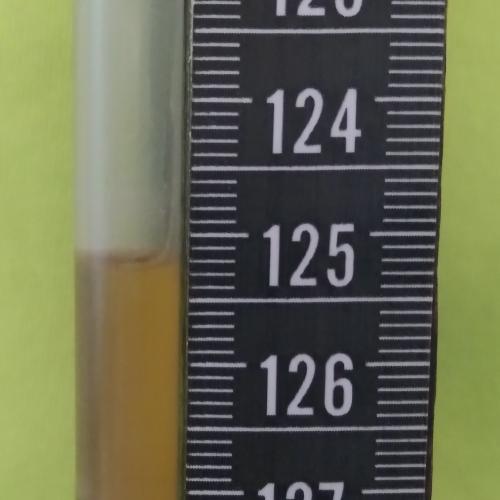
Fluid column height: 125.2 cm